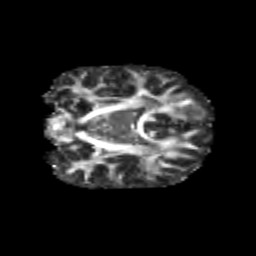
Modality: FA
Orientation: coronal
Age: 11
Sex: female
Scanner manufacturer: siemens
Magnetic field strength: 3 T
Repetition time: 3.8 s
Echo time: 0.07 s